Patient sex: F
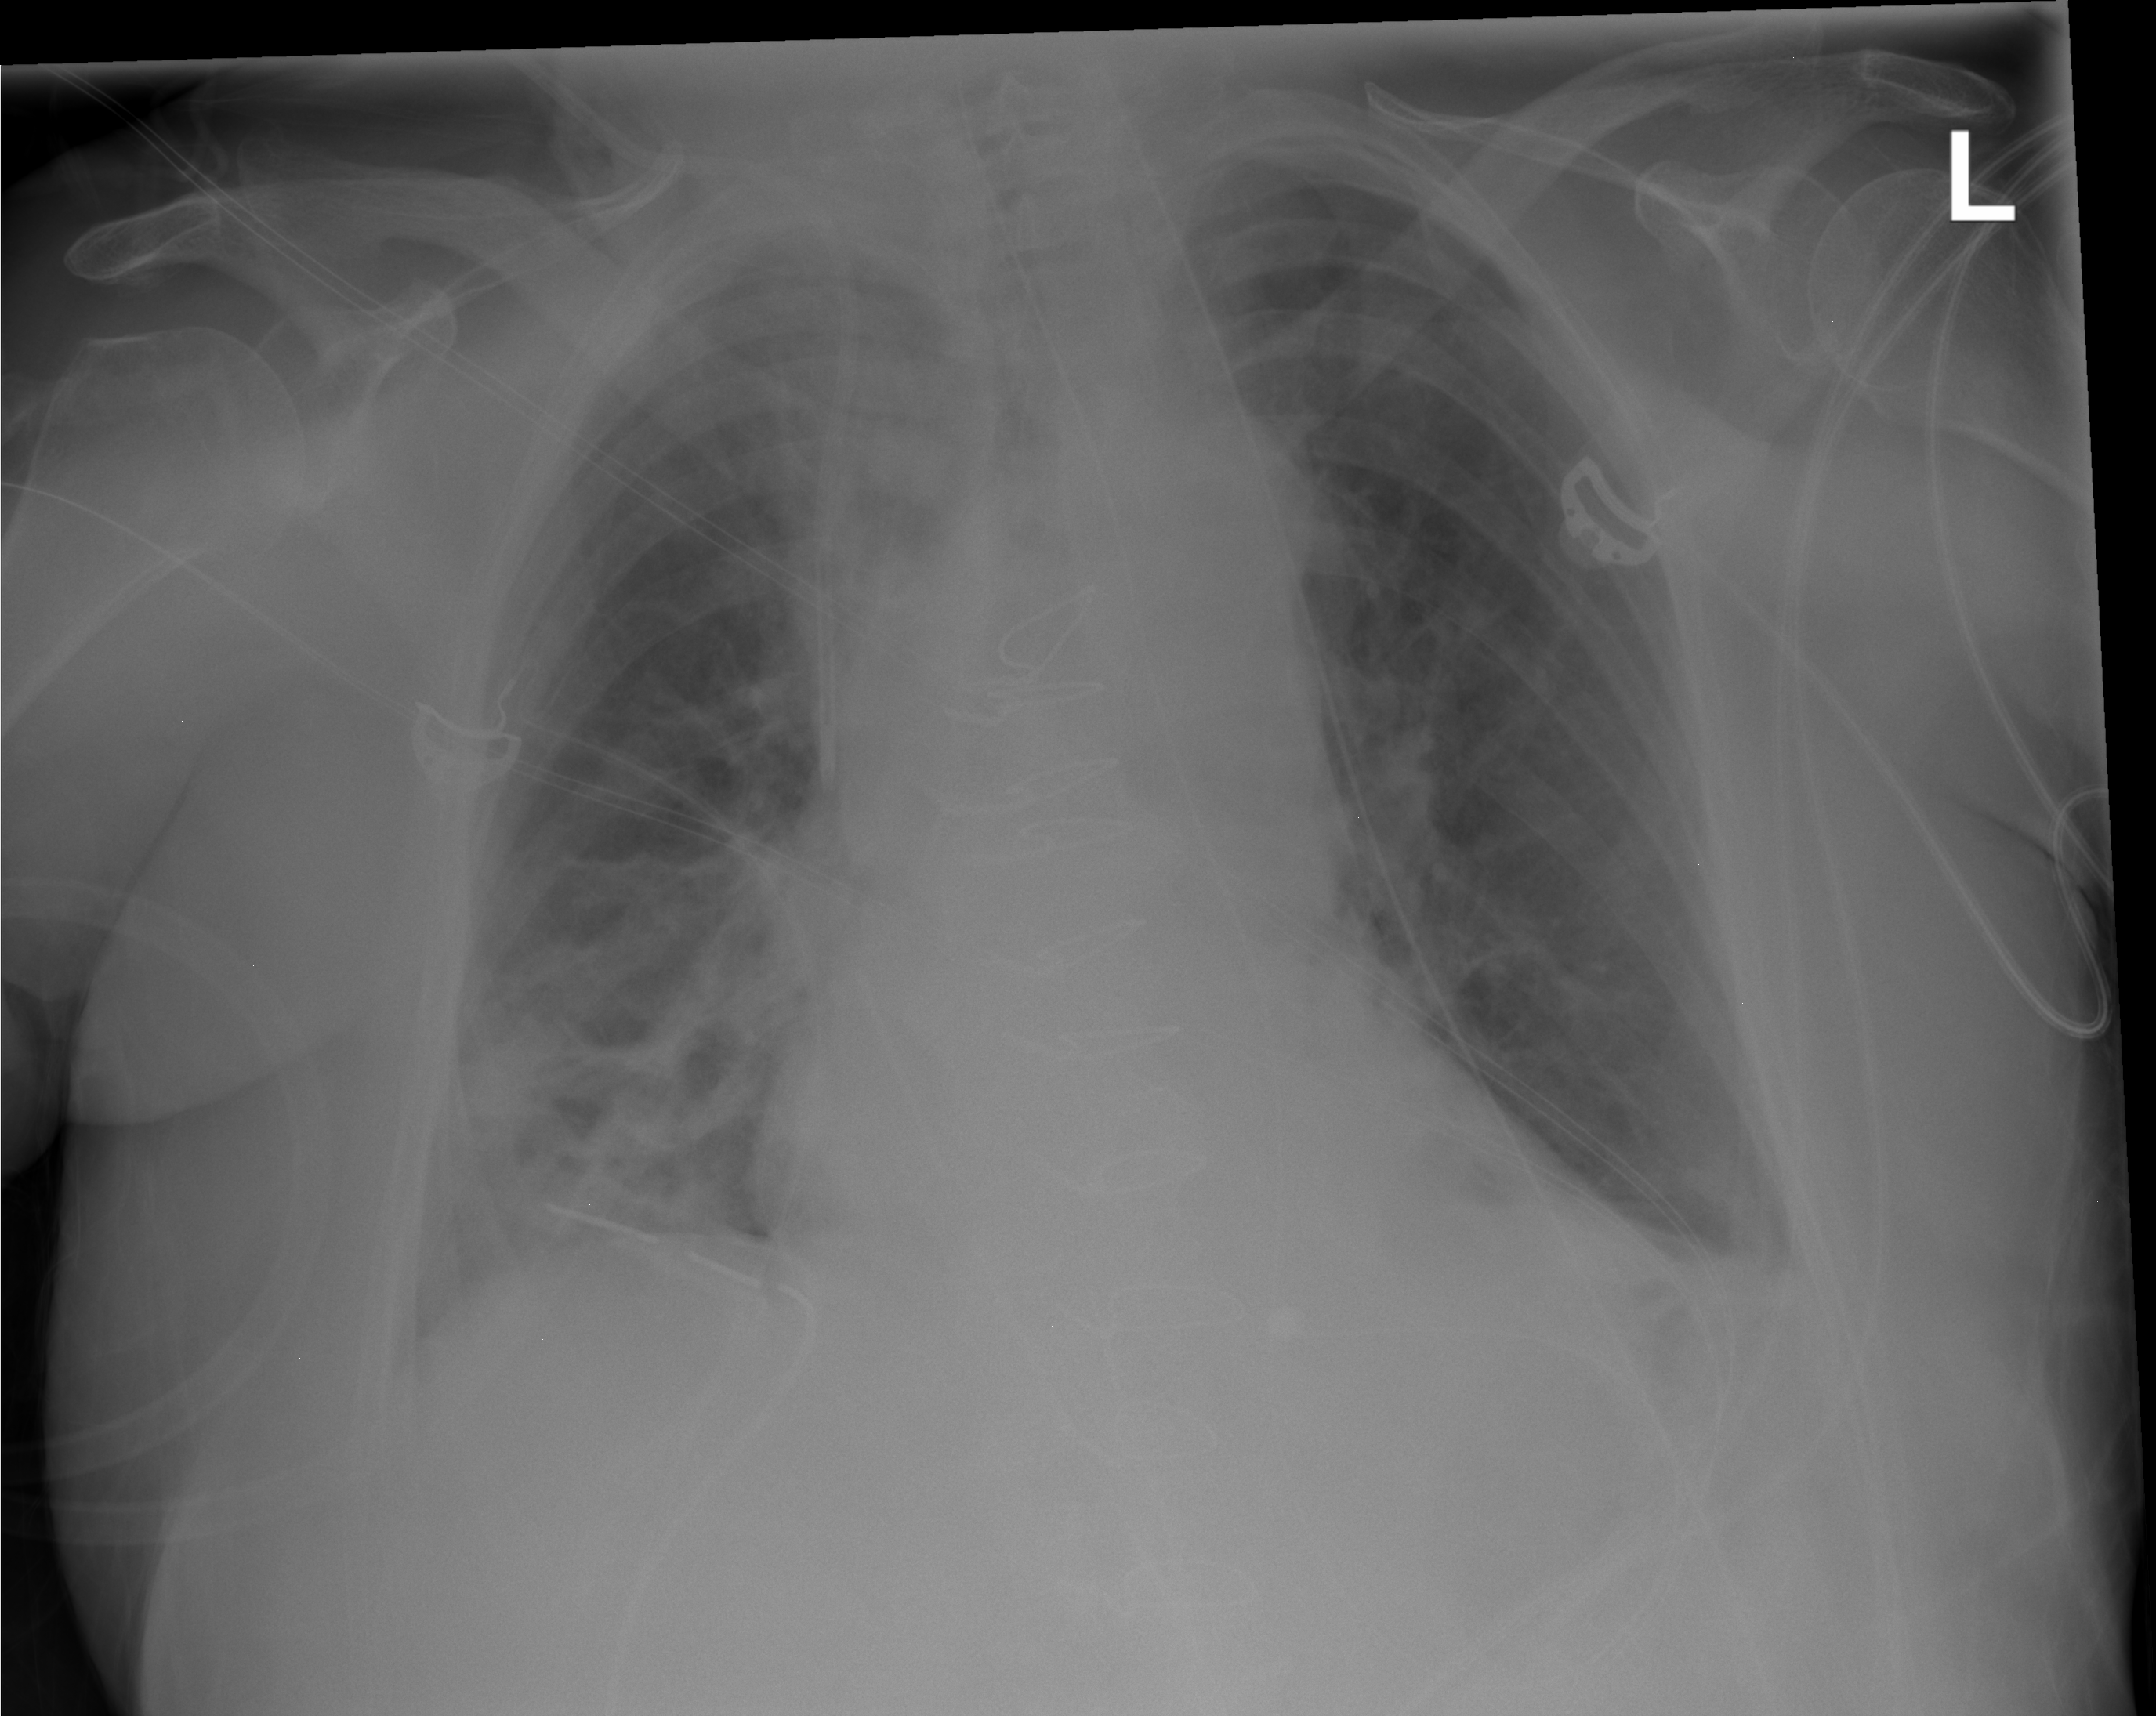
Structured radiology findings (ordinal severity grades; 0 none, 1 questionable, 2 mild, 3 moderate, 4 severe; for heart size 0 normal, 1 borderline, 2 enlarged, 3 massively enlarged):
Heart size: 1
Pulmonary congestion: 2
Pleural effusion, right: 0
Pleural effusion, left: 2
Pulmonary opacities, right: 4
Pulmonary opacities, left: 2
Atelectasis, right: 3
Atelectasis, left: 2